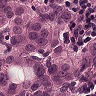
Metastatic tissue present: yes